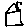
Label: house